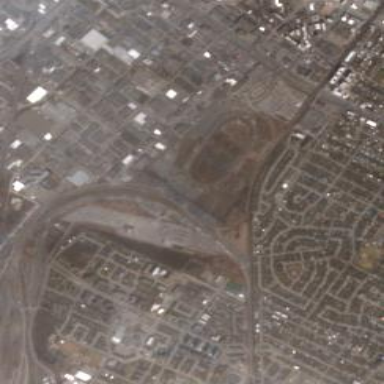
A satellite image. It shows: Brownfield area.